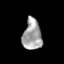
Tissue: prostate
Cell type: T cells
Senescence score: 0.3309
Nuclear area (px): 564
Mean DAPI intensity: 164.431